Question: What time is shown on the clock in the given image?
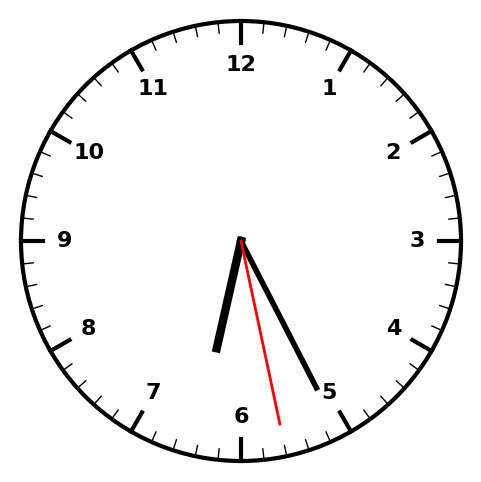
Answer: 06:25:28